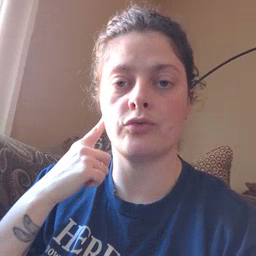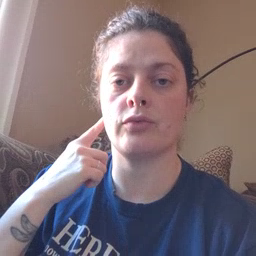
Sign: hear